Question: I am trying to populate a text field with the value of the select field.
So based on the selection the text field should change.
In this case, I am selecting First Name and Last name of the person and in the
'''
option value="I have person email here"
'''
Now, I am using 'onchange' event on select element which calls the 'findemail()' function.
Problem is I am getting the correct emails return but
Can anyone please help me?
CODE
'''
function findemail(e)
{
document.getElementById('man-email-add').innerHTML=document.write(e.value);
}
'''
HTML (I am using PHP to get all the values)
'''
<select id="manager_detail" onchange="findemail(this.options[this.selectedIndex]);">
<?php
foreach ($data['display']['userMangers'] as $manager){
echo $manEmail = $manager['Email'];
echo "<option value='$manEmail'>".$manager['First_Name'].' '.$manager['Last_Name'].' ('.$manager['Position'].')'.'</option>';
}
?>
</select>
'''
Redirect to new page to show the value:

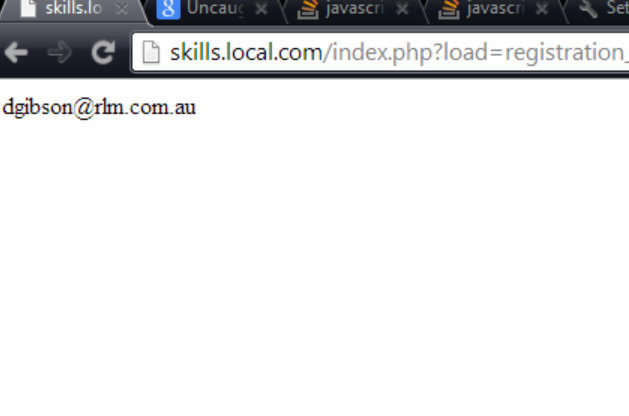
Answer: It's because you're using 'document.write()' after the page has loaded, which doesn't look necessary here anyway:
'''
document.getElementById('man-email-add').innerHTML= e.value;
'''